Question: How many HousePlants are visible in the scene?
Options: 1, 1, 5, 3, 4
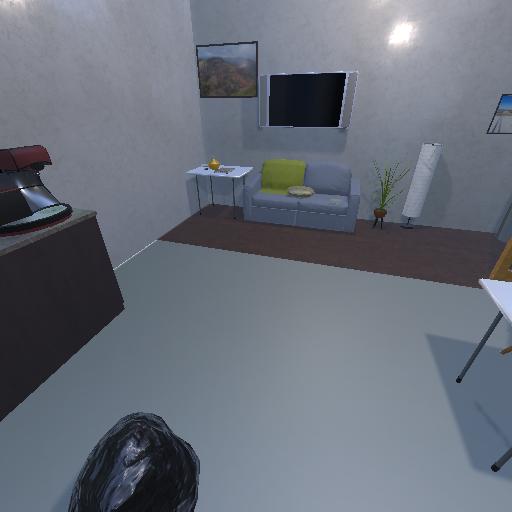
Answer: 1